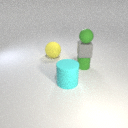
small green rubber cylinder below small gray rubber cube